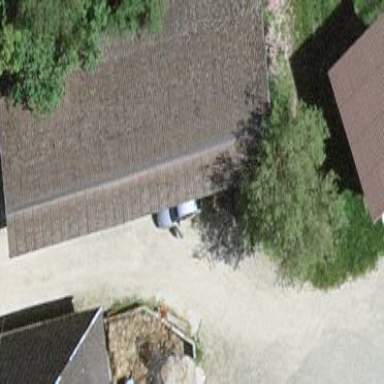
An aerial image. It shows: Barn.